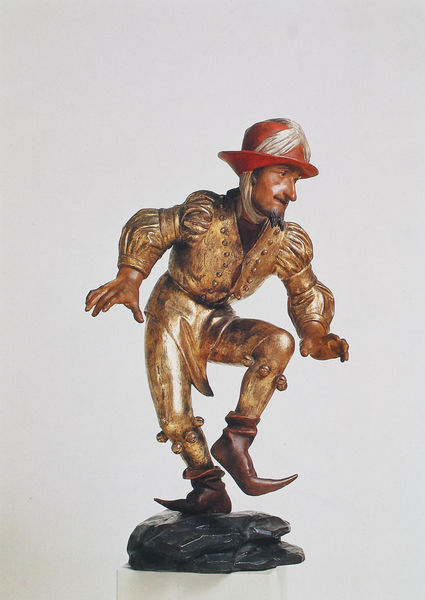
Titel: Figur mit jagdhutähnlicher Kopfbedeckung
Künstler: Erasmus Grasser
Institution: München, Stadtmuseum
Schlagwörter: mann, frankreich, hut, tanz, stein, figur, skulptur, schuhe, ziegenbart, lustig, mittelalter, tänzer, harlekin, schellen, morgenland, roter hut, auf stein